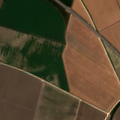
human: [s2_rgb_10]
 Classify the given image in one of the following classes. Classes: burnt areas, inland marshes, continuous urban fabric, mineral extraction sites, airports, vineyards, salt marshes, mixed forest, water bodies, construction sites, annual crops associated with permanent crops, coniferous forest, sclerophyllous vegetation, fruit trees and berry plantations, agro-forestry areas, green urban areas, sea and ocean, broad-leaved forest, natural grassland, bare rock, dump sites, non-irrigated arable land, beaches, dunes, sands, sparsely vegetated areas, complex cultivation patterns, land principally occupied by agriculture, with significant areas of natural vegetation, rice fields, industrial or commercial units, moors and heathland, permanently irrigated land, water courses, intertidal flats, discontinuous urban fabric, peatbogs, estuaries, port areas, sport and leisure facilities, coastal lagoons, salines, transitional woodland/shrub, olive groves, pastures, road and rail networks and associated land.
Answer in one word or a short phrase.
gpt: permanently irrigated land